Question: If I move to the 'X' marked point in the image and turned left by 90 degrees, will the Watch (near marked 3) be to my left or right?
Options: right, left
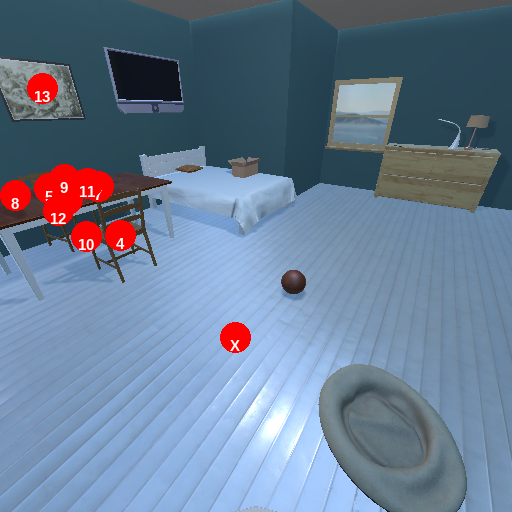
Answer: right